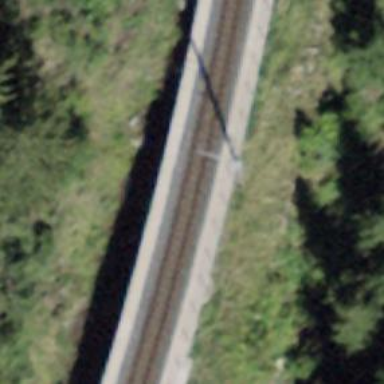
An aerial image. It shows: Narrow-gauge railway viaduct with electrified contact line.